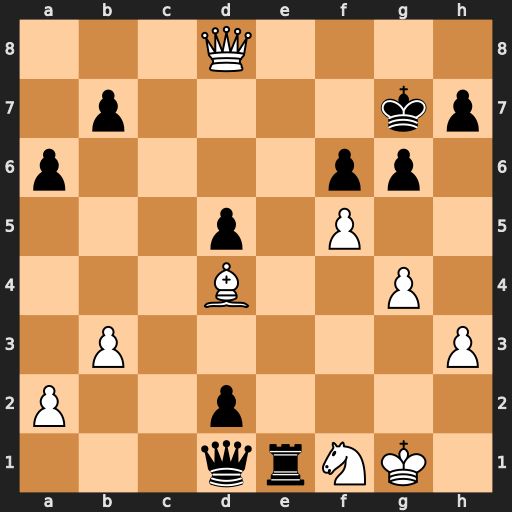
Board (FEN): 3Q4/1p4kp/p4pp1/3p1P2/3B2P1/1P5P/P2p4/3qrNK1
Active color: w
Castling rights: -
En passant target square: -
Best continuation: Qxf6+ Kg8 Qg7#